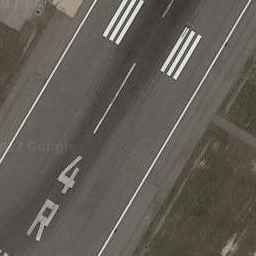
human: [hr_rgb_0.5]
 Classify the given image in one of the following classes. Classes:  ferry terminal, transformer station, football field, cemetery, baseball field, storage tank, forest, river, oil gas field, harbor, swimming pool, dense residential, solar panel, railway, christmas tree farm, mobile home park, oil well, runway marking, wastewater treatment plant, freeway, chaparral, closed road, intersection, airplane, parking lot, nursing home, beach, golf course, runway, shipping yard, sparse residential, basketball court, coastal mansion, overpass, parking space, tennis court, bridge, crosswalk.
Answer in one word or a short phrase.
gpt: runway